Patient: sex F, age 32
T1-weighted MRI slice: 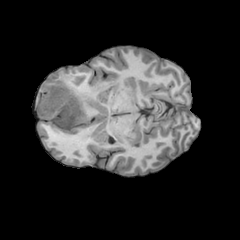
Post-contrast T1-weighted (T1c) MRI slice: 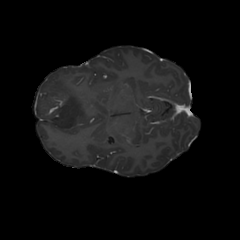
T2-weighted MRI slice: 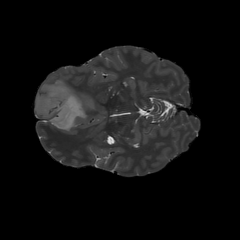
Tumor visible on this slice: yes
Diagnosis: Astrocytoma, IDH-mutant
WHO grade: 3